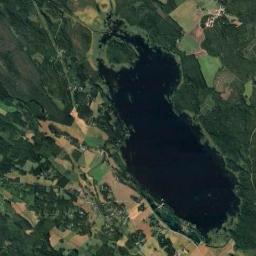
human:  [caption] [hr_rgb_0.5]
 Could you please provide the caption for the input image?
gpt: Many trees are around the lake .

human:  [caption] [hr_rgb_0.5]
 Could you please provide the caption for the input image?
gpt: An irregularly shaped blue lake surrounded by green and tan fields and forests .

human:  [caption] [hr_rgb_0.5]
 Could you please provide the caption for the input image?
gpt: The lake in the picture is not large .

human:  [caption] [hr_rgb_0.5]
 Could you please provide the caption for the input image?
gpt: The lake lies in fields and forests and the water is gray .

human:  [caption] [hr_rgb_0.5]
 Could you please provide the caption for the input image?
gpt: There are green forests and farmlands around the lake .